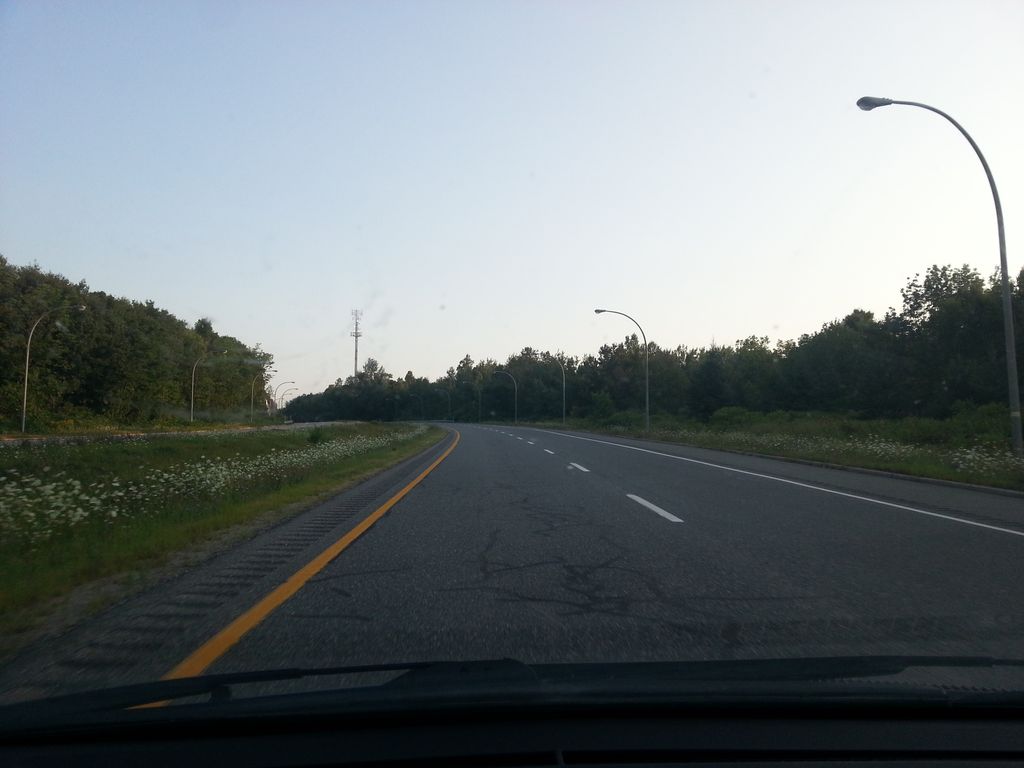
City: ottawa-gatineau